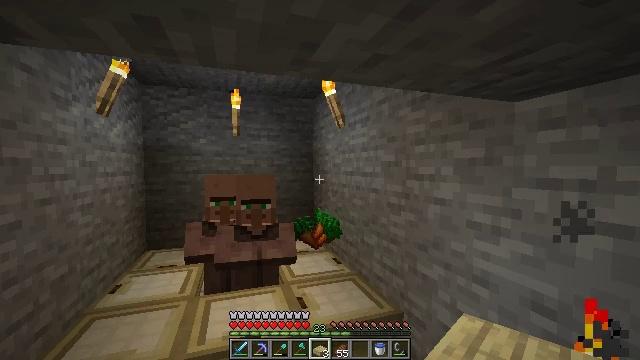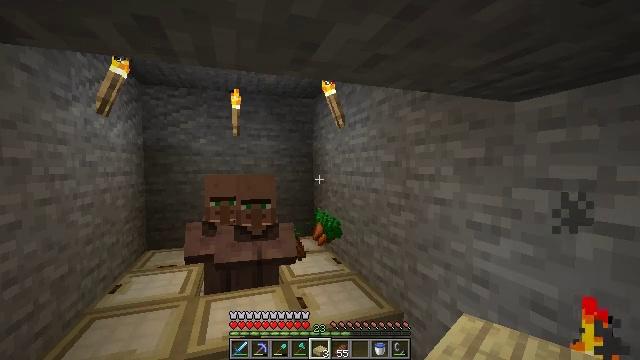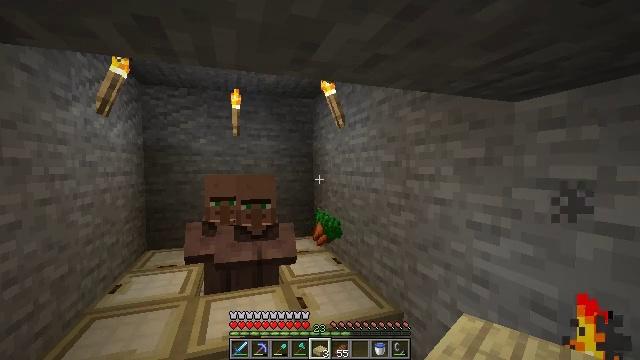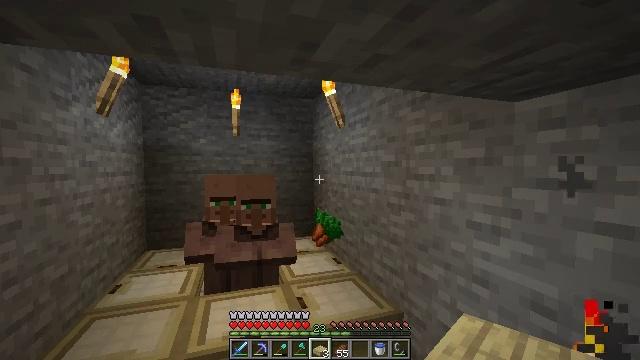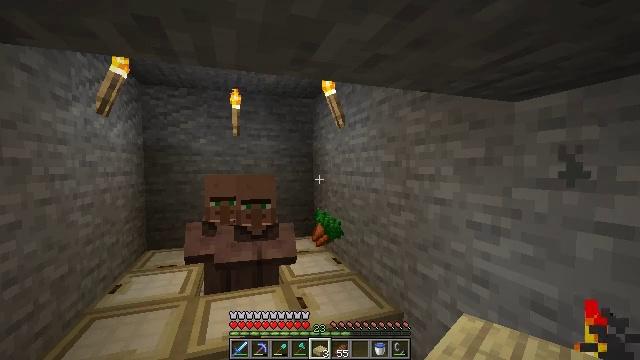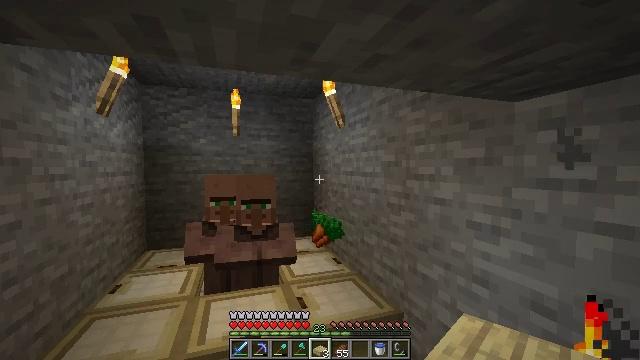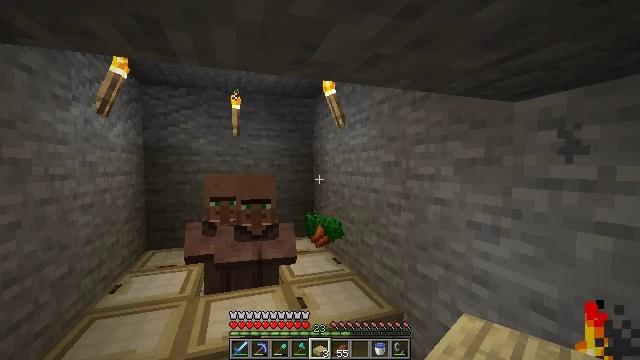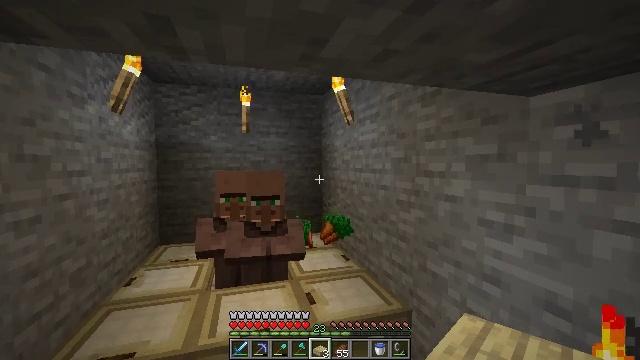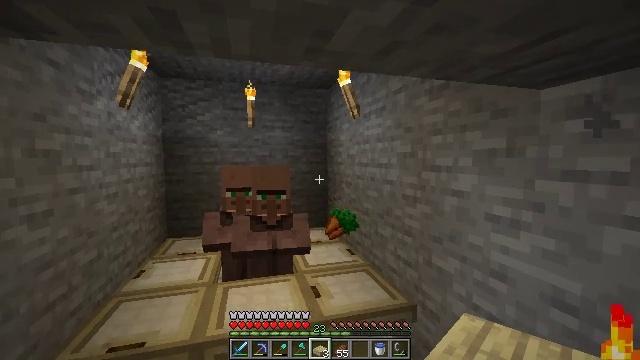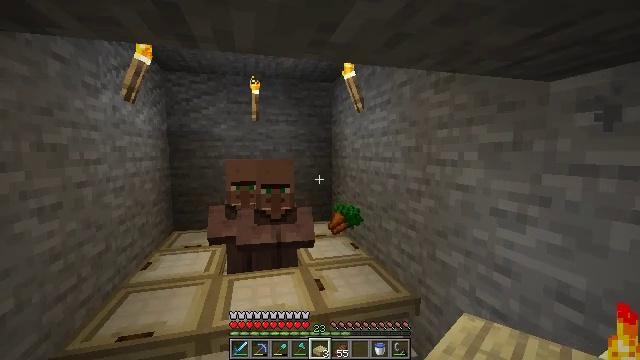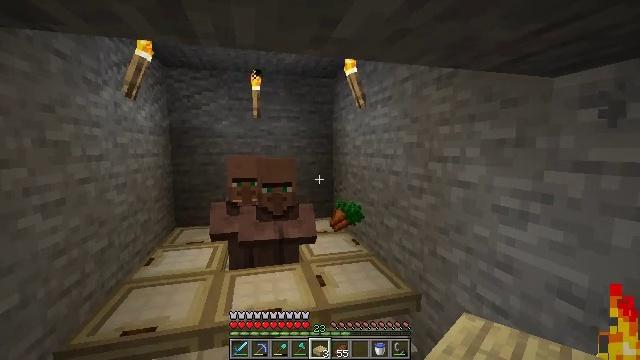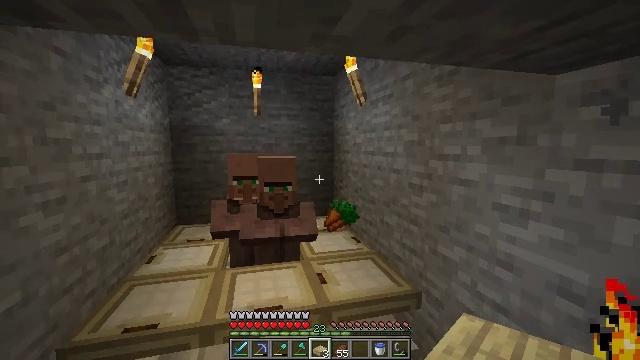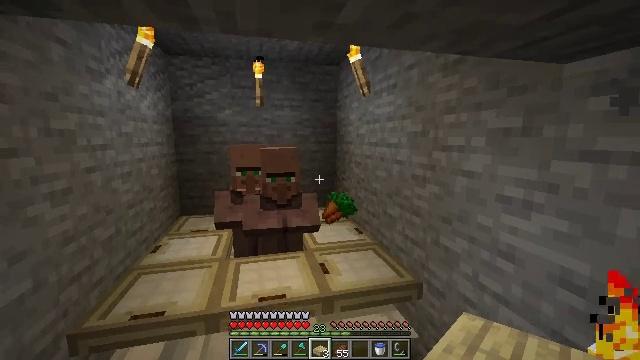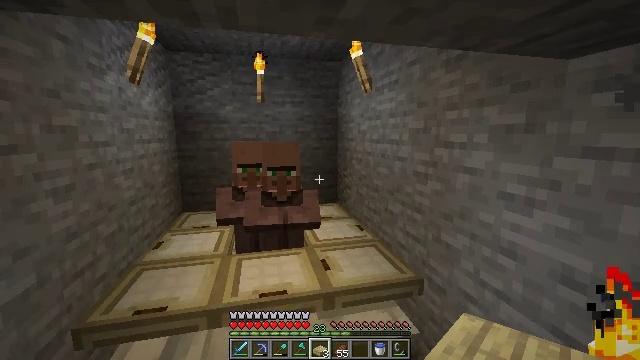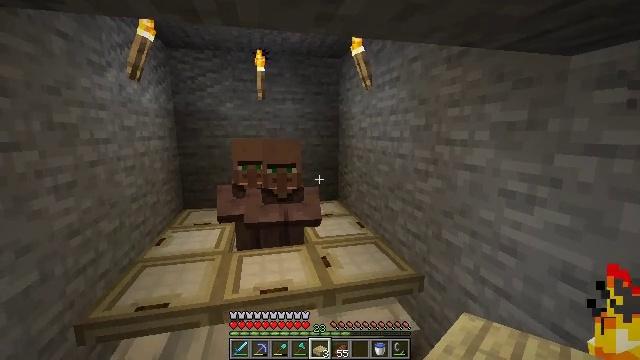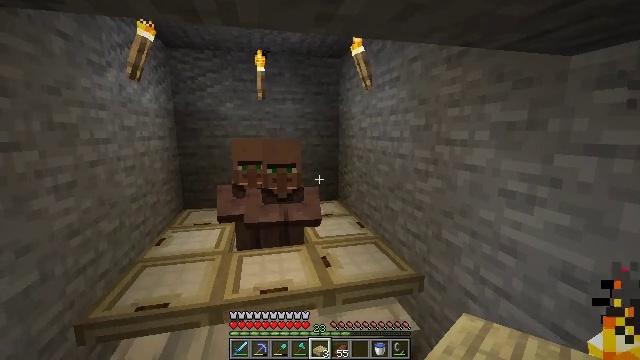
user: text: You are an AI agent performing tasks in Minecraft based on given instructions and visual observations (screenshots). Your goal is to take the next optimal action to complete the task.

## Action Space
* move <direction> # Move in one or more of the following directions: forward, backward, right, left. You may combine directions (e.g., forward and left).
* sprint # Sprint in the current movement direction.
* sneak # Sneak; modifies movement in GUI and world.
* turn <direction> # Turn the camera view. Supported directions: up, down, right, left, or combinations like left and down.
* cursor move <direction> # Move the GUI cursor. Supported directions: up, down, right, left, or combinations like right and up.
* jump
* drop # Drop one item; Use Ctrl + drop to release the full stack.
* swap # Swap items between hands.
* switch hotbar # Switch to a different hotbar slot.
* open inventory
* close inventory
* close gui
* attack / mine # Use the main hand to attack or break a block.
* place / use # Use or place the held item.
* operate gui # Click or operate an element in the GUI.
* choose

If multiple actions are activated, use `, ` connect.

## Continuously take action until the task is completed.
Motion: motion action
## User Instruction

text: Mine birch slab from a built structure.
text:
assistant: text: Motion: no_op
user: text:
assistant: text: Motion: no_op
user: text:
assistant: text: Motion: no_op
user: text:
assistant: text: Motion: no_op
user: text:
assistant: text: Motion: no_op
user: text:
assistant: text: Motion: no_op
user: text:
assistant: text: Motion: turn left
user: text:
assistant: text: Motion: turn left and down
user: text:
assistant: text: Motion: turn down
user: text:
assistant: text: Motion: no_op
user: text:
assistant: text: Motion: no_op
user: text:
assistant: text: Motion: turn down
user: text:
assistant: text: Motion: no_op
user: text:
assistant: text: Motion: no_op
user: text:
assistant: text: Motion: no_op
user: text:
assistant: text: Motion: no_op
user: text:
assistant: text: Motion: no_op
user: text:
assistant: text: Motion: no_op
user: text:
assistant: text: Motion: turn left and down
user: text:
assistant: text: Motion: turn left and down
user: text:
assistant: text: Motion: turn left and down
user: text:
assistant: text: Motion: turn left and down
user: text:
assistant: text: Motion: turn down
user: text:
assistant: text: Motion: turn down
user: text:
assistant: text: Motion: turn down
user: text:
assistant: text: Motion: no_op
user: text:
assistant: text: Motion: no_op
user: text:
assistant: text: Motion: turn right
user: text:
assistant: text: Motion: no_op
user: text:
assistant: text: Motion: turn right